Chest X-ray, AP view. Patient: 57 years old, sex F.
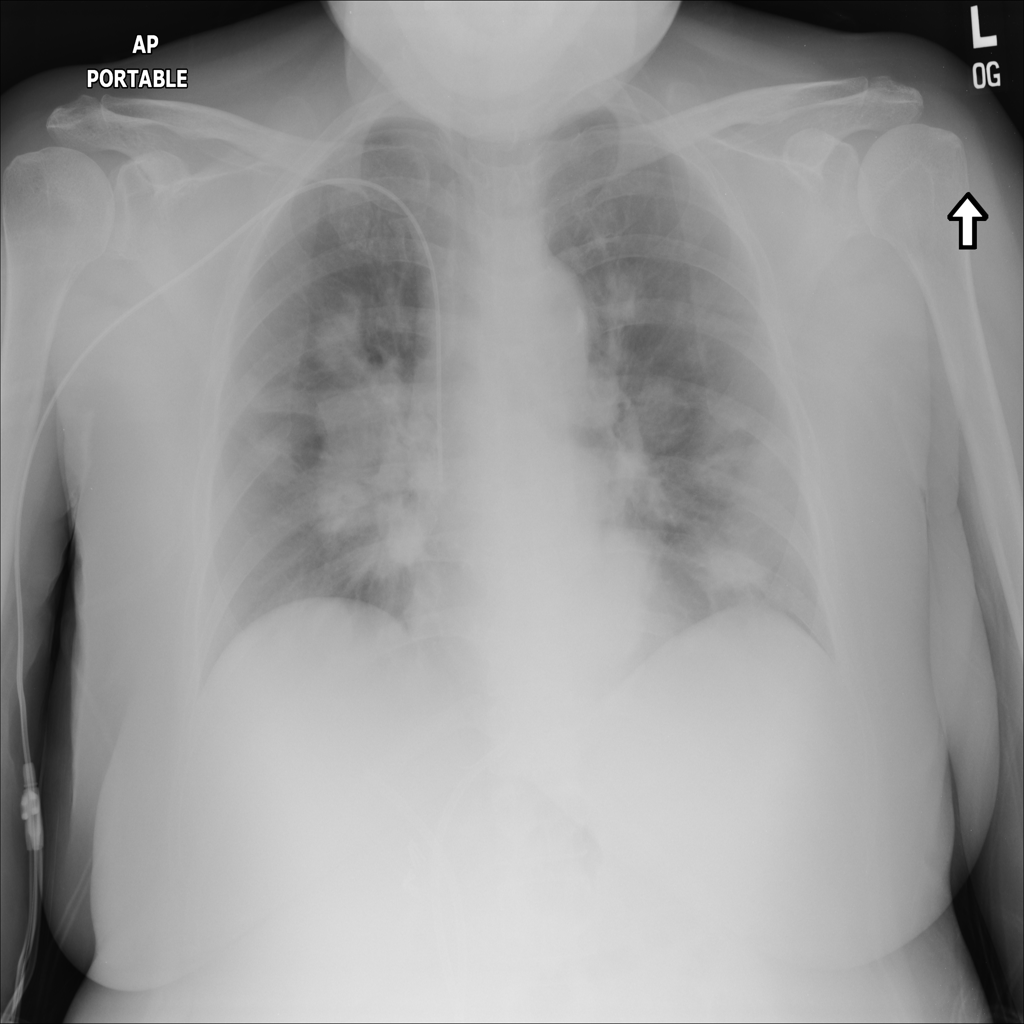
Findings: No Finding